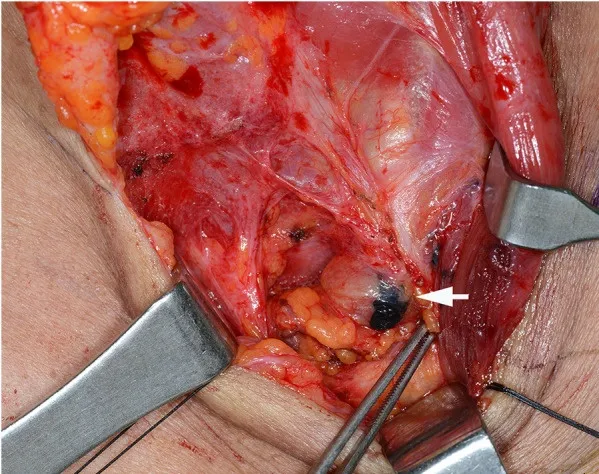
Surgical view of the metastatic lymph node, after tattooing (white arrow), at the left suprasternal space (SSLN).
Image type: medical_photograph (other_medical_photograph)